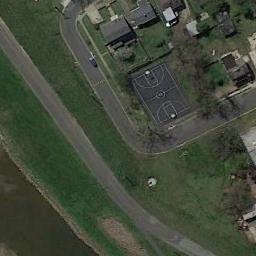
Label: basketball_court